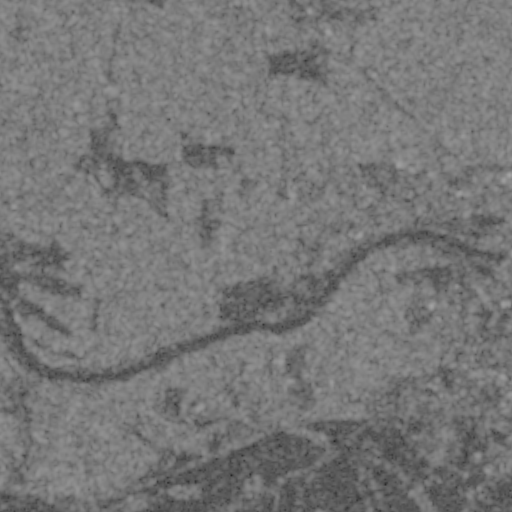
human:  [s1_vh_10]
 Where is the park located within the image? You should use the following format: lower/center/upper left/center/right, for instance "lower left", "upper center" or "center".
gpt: The park is located in the right of the image.
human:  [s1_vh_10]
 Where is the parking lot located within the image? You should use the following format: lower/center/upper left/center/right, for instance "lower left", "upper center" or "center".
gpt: The parking lot is located in the center right of the image.
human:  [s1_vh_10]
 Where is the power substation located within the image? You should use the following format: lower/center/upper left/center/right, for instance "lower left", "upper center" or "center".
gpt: The power substation is located in the center right of the image.
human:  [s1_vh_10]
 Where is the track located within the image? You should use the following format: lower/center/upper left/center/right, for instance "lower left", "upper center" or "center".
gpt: There is no track in the image.

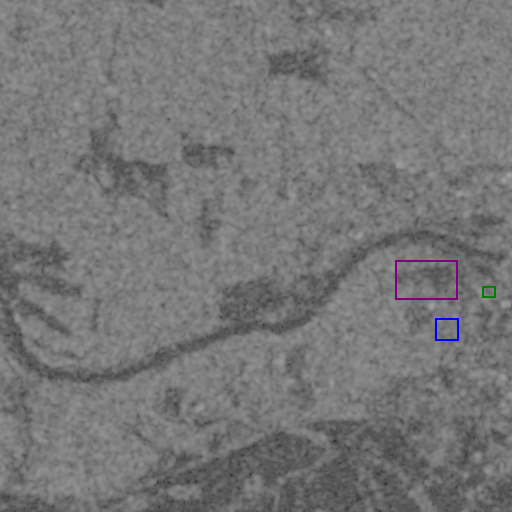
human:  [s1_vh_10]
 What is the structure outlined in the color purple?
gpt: The structure outlined in purple is a crop field.
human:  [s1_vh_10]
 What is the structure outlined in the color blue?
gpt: The structure outlined in blue is a park.
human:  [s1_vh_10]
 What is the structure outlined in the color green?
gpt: The structure outlined in green is a parking lot.
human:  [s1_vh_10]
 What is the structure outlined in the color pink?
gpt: There is no pink outline.